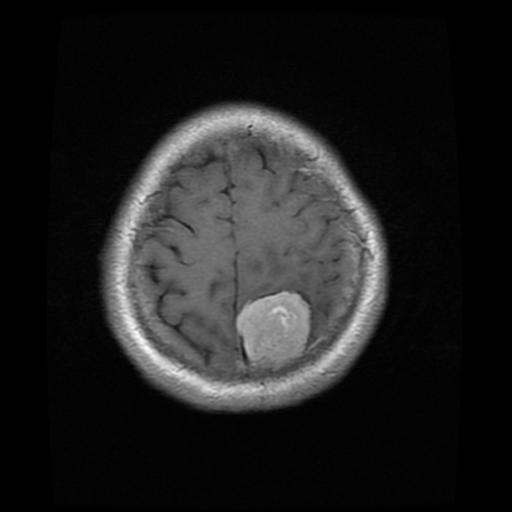
Label: meningioma